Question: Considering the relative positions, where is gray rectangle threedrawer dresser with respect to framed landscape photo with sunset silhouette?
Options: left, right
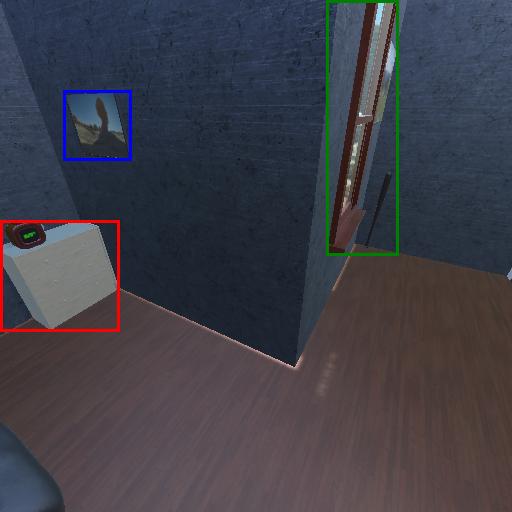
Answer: left